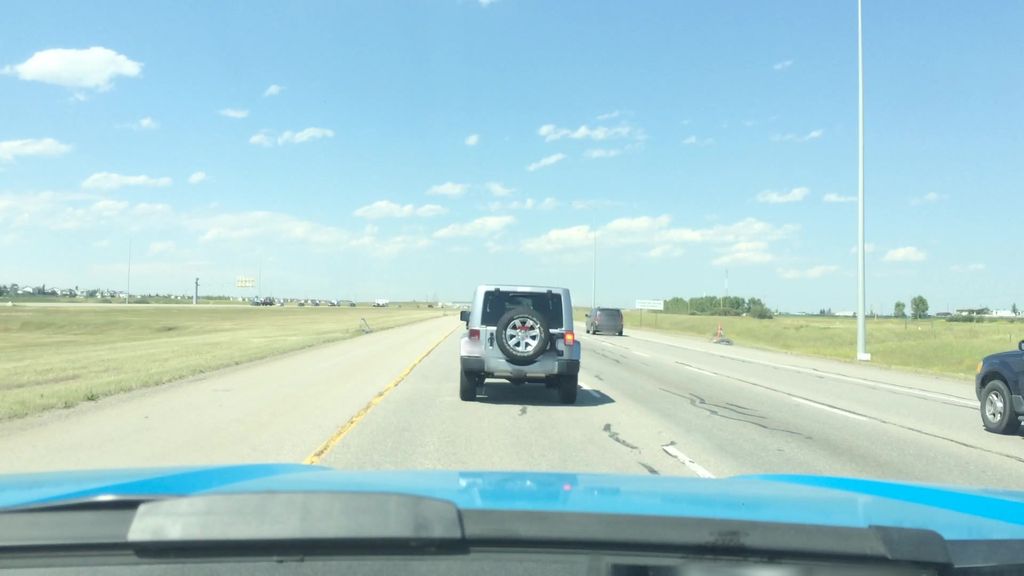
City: calgary